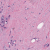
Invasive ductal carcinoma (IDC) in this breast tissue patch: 1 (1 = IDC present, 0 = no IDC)